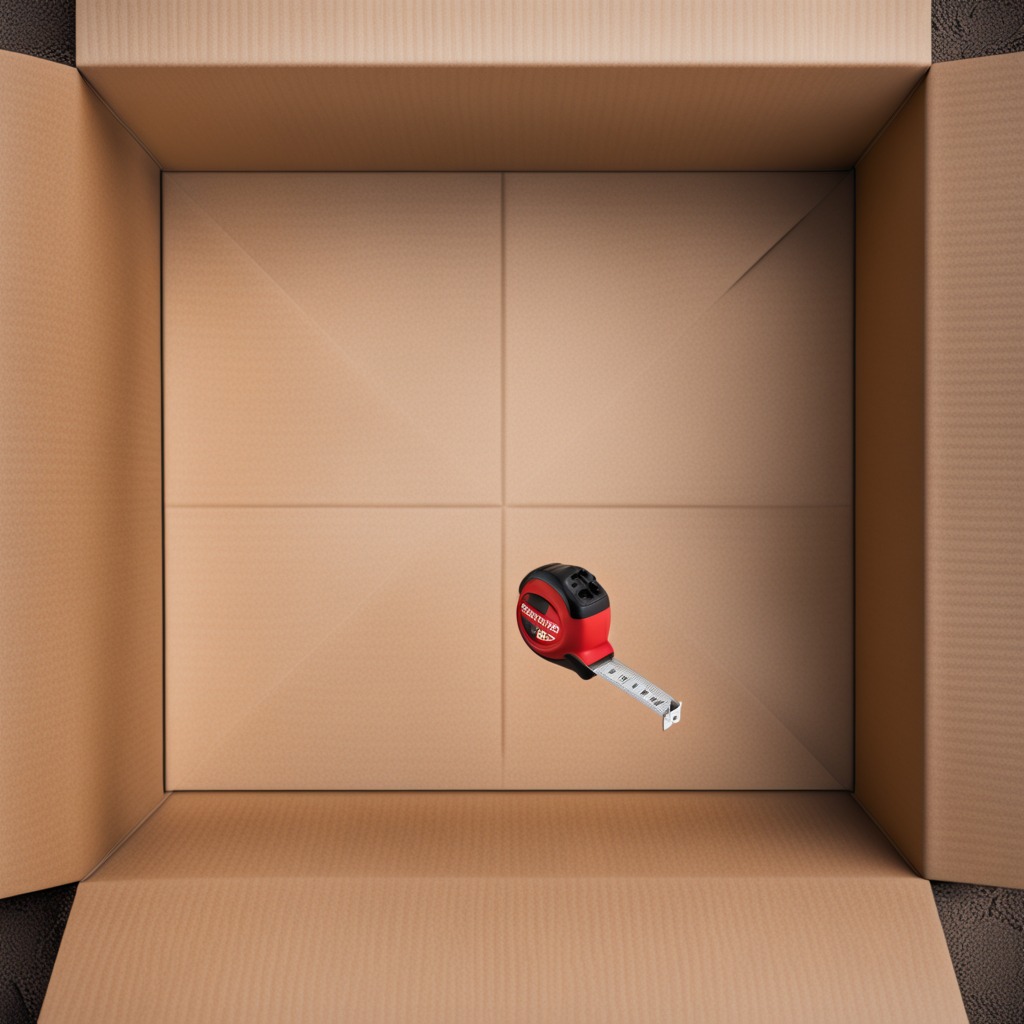
A measuring tape lies on the cardboard box surface in an outdoor workshop during daytime bright natural light soft shadows slightly creased but